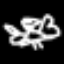
Label: angel